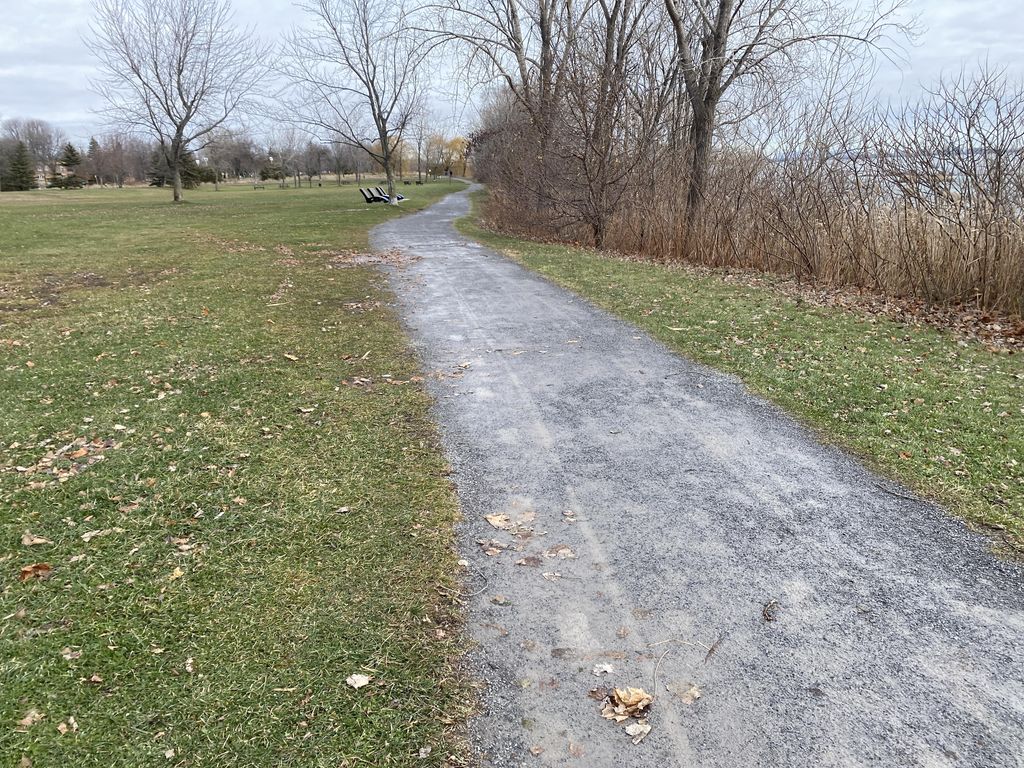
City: montreal